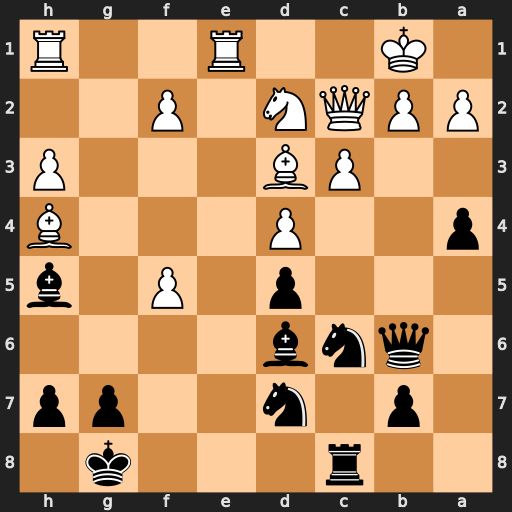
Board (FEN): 2r3k1/1p1n2pp/1qnb4/3p1P1b/p2P3B/2PB3P/PPQN1P2/1K2R2R
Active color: b
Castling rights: -
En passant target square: -
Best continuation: Nb4 Qxa4 Nxd3